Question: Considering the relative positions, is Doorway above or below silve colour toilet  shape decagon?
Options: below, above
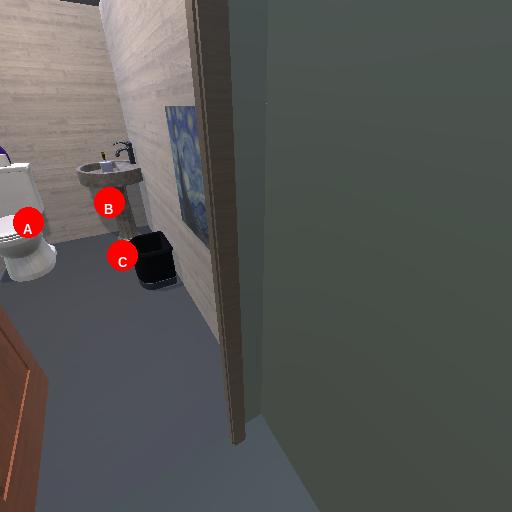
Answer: below